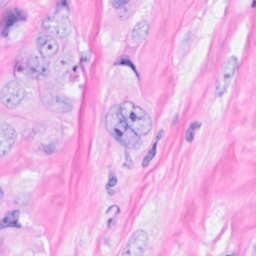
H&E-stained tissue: Breast